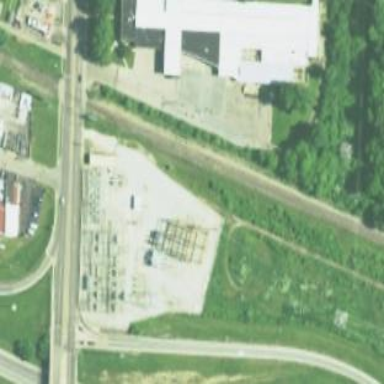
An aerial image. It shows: Power substation.